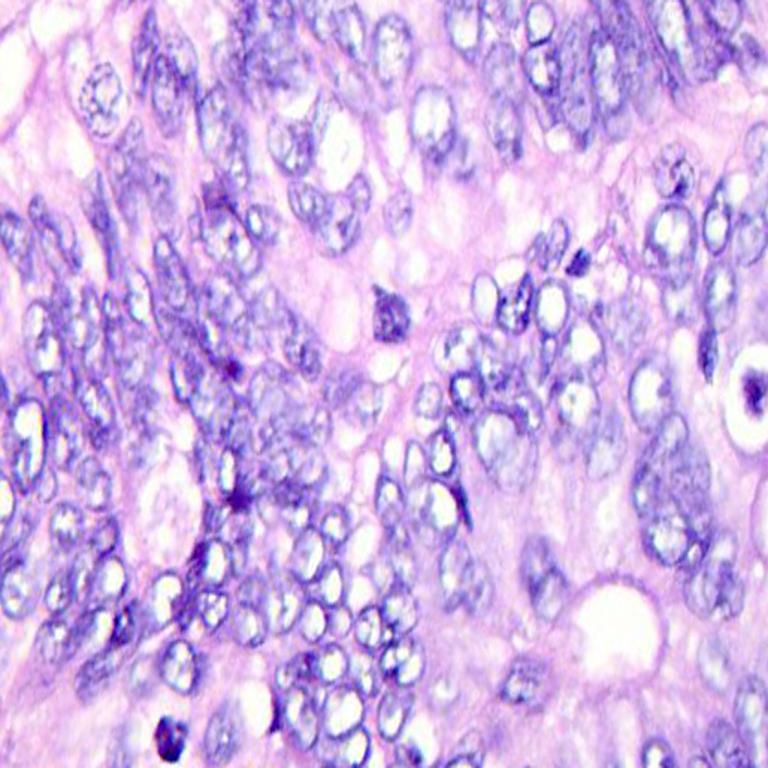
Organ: colon
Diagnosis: adenocarcinomas